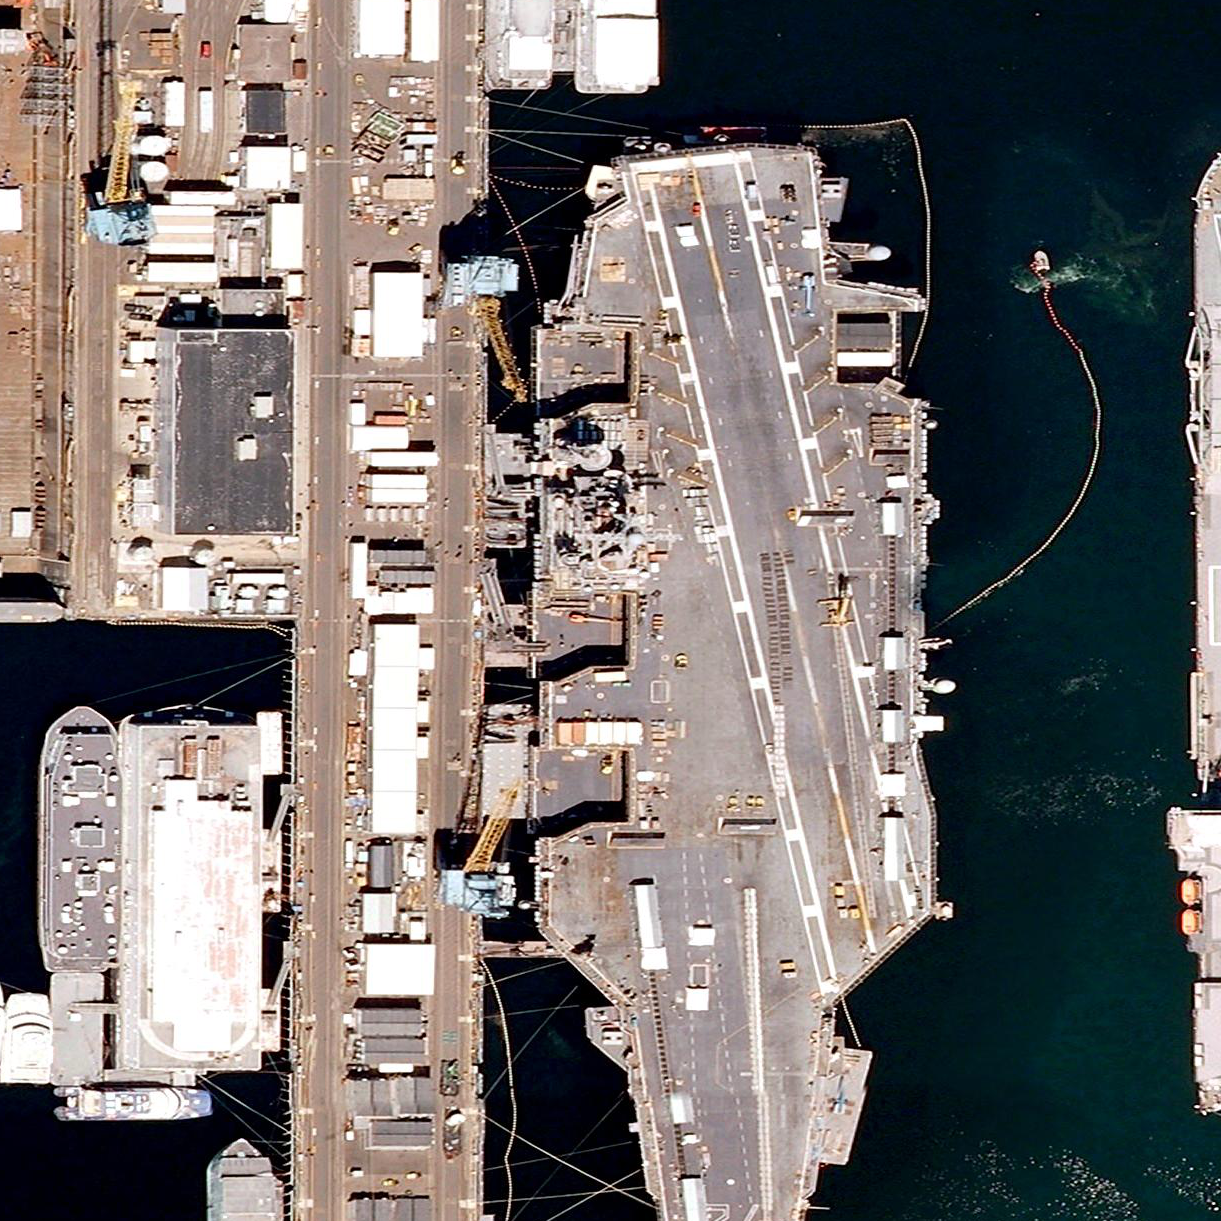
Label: aircraft_carrier